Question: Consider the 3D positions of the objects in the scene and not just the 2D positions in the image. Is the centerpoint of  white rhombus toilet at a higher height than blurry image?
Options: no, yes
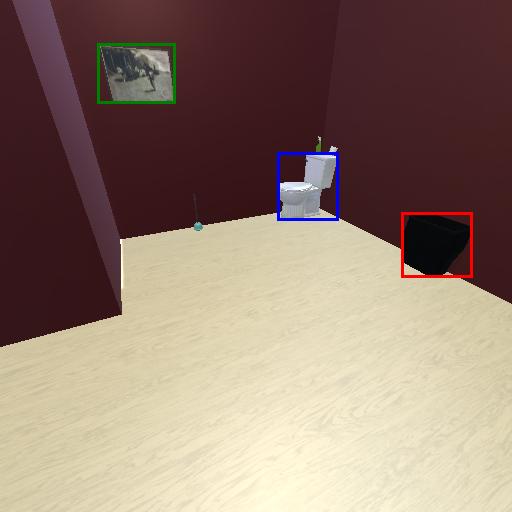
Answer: no